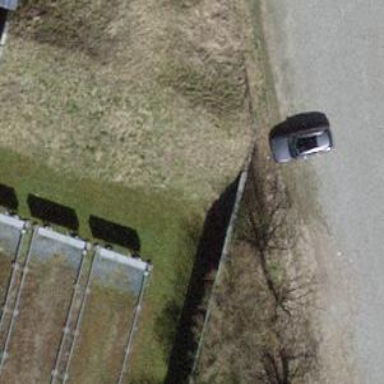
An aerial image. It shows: Retaining wall.